Question: I'm not sure where/how I specify this SQL Spatial Index hint on my query :-
'''
SELECT Whatever
FROM Table1 a
INNER JOIN Table2 b ON a.Id = b.Id
WHERE @SomeBoundingBox.STIntersects(b.SomeGeographyShape) = 1
'''
When I run the query, it's NOT using the Spatial Hint. Yes, I'm using the the latest version SQL Server 2008 r2 (v <URL>.
So to compare the query speed by forcing the hint, I tried...
'''
SELECT Whatever
FROM Table1 a
INNER JOIN Table2 b WITH (INDEX(MySpatialIndex)) ON a.Id = b.Id
WHERE @SomeBoundingBox.STIntersects(b.SomeGeographyShape) = 1
'''
and that worked but it was really poor performance. I was wondering if it was trying to use my hint to do the 'a.Id = b.Id' join (which i don't want to use the hint, for).
Any suggestions?
### UPDATE:
Added Query Plan. The bulk of the cost is the JOIN between the two tables. The Filter (where clause) takes up the 2nd most costly part.

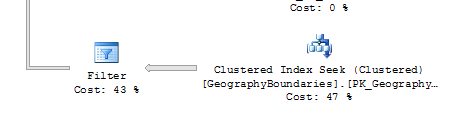
Answer: I would suggest NOT forcing the hint. There is a reason that SQL Server is choosing the execution plan that it is, and as you suspected, forcing another plan will almost always result in decreased performance.
Instead, what you want to do is examine your indexes and query execution plans in detail, follow each node of the execution plan (especially ones with a high relative cost) and see if you can do what SQL Server wants you to do in order to pick up your MySpatialIndex index without you forcing it to do so. Usually, it will just be a missing field from an index that will cause the execution plan to work out just as you wish... with no forcing necessary.